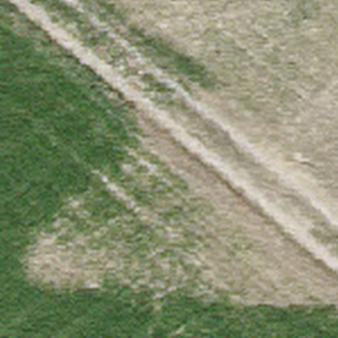
Label: other